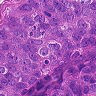
Metastatic tissue present: yes